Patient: sex F, age 48
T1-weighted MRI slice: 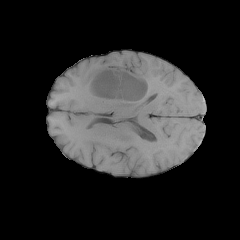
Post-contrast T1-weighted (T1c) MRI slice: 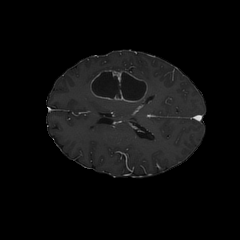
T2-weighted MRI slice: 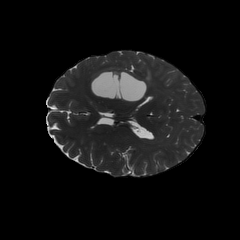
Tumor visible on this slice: yes
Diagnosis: Glioblastoma, IDH-wildtype
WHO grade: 4